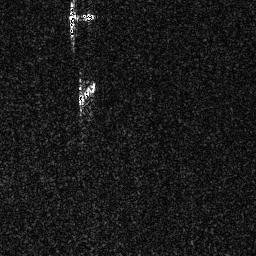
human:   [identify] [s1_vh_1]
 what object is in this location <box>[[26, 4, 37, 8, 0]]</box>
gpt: <ref>1 small ship at the top</ref>